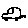
Label: car